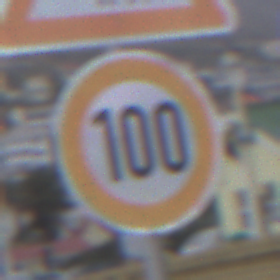
Verkehrszeichen: Geschwindigkeit100
Zusatzzeichen oben: ViehtriebRechts
Umgebung: Outdoor, Beach
Tageszeit: SunriseSunset
Wetter: Overcast
Licht: Natural
Jahreszeit: NotSpecified
Kontrast: LowContrast